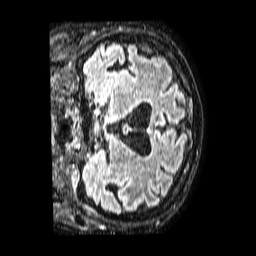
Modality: FLAIR
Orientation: coronal
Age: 55
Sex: male
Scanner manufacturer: philips
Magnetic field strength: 1.5 T
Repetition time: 4.8 s
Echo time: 0.3 s